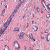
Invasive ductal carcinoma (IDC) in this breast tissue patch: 1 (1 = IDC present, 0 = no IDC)